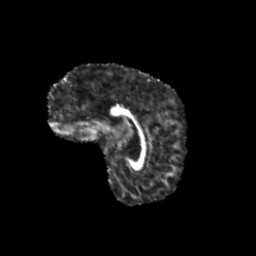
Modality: FA
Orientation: sagittal
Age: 10
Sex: female
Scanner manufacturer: siemens
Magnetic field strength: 3 T
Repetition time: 3.8 s
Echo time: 0.07 s